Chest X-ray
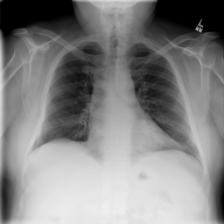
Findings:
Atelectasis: negative
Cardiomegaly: negative
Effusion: negative
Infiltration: negative
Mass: negative
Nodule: negative
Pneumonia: negative
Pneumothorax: negative
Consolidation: negative
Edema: negative
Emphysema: positive
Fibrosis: negative
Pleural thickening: negative
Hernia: negative